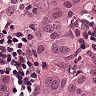
Metastatic tissue present: yes